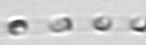
Label: Skeletonema